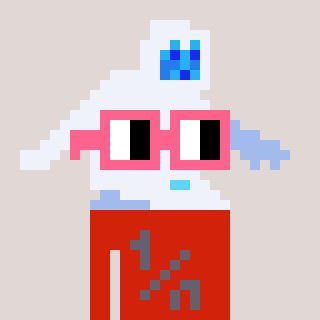
a pixel art character with square pink glasses, a yeti-shaped head and a red-colored body on a warm background